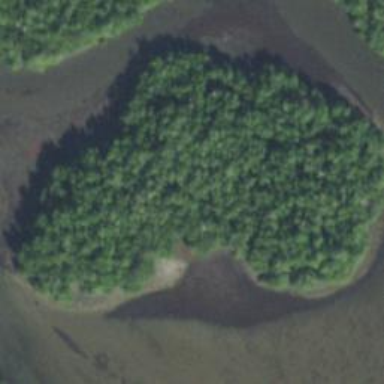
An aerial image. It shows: Islet.